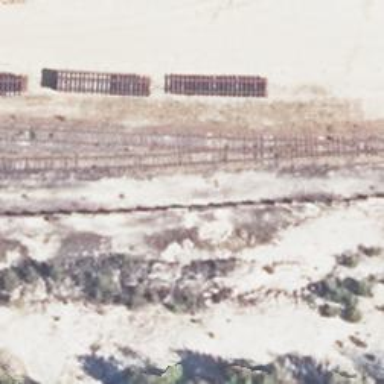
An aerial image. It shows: Disused railway spur service.